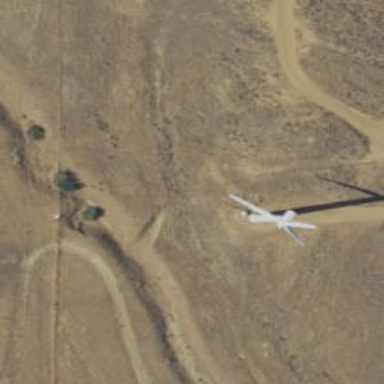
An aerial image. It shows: Wind generator powered by wind turbine.